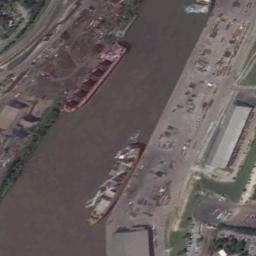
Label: ship